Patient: sex F, age 26
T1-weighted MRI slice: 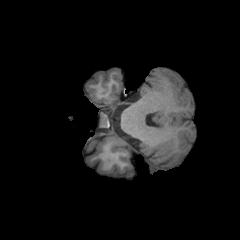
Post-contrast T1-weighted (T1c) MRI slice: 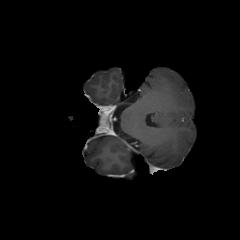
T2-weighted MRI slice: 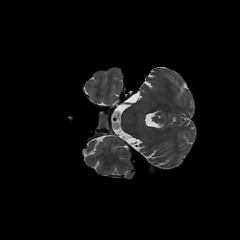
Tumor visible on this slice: no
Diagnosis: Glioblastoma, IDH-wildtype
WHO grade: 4